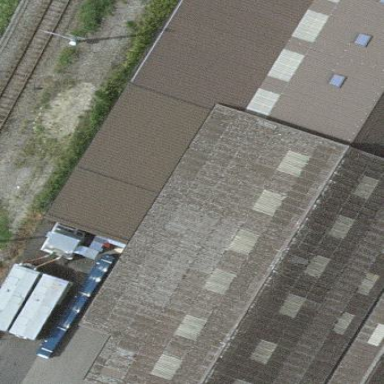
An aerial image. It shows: Warehouse building.